Question: I need to do a total sum based on a look up, however the look up is dynamic. To be more specific I have a totals table like so:
'''
Type | Total
Charges | 633.86
Costs |
Misc |
'''
This needs to sum up figures based on certain code in a look up table:
'''
Type | Code
Charges | N77RE
Charges | N5762
Charges | M7YRE
Costs | M888
Costs | O999
MISC | ABCS12
MISC | ABCs13
MISC | ABCS14
'''
The financial data is presented like so:
'''
Transaction | Code | Costs
123456 | N77RE | 19.99
123454 | O999 | 24.99
123452 | N5762 | 458.99
123450 | O999 | 487.55
123448 | N5762 | 45.55
'''
So to sum it up I need to do a look up function to check to see what code has what value and then sum it up?
This image is based on the answer, it only seems to sum up the first 'Code'?

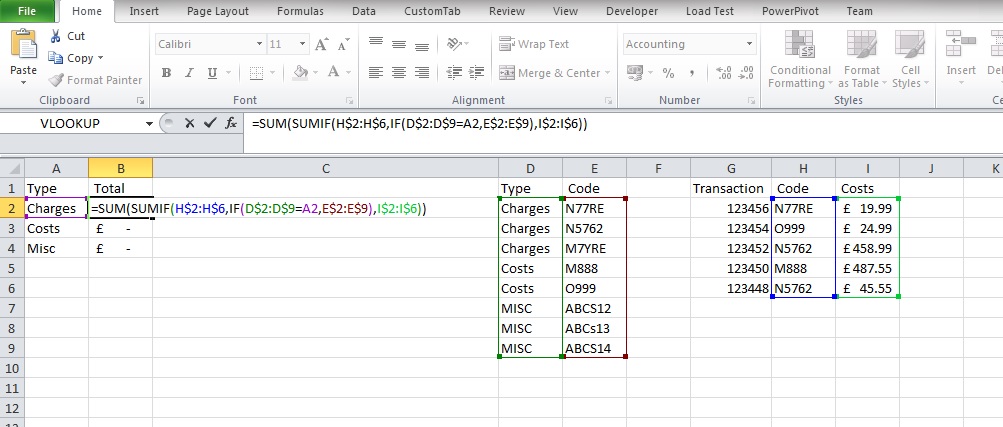
Answer: Assuming your second table (Types and Codes) is in 'D1:E9' and the third table (Transactions, Codes and Costs) is in 'G1:I6' then with '"Charges"' in 'A2' use this "array formula" in B2
'=SUM(SUMIF(H$2:H$6,IF(D$2:D$9=A2,E$2:E$9),I$2:I$6))'
confirm with ++
and copy down as required
The 'IF' function provides a list of the valid codes for the type in A2 then 'SUMIF' sums the costs for each code. This gives you an array of totals which 'SUM' then sums to give your final answer.
For the example shown I'd expect to get '524.53' as the total for Charges